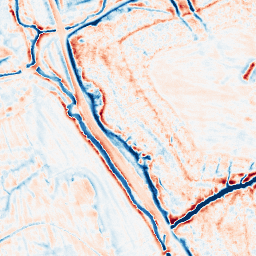
Category: edge_preserving
Decomposition family: bilateral
Decomposition parameters: d: 15
sigma_color: 100
sigma_space: 50
Upsampling method: regularized
Upsampling parameters: scale: 2
lambda_reg: 0.01
Upsampling scale: 2